Question: When write php artisan, i recive new command line, it's close quick, i not see result.
Picture

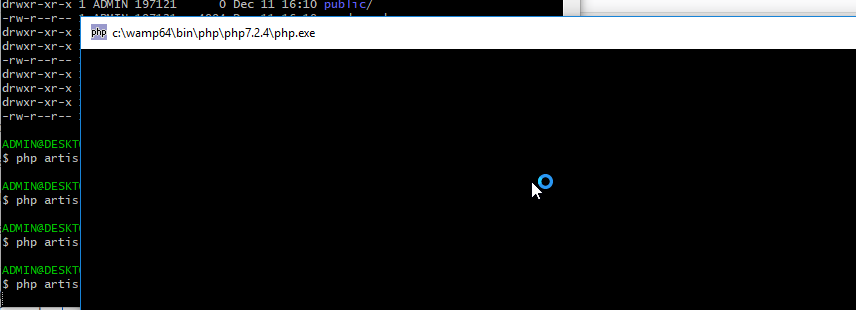
Answer: You need to put the directory that has php.exe in you WAMP installation, into your PATH (environment variables).
1. In Search, search for and then select: System (Control Panel)
2. Click the Advanced system settings link.
3. Click Environment Variables. In the section System Variables, find the PATH environment variable and select it. Click Edit. If the PATH environment variable does not exist, click New.
4. In the Edit System Variable (or New System Variable) window, specify the value of the PATH environment variable. Click OK. Close all remaining windows by clicking OK.
5. reboot system and Reopen orginal Command prompt window with type cmd in RUN menu.
6. place in laravel app folder in Command prompt window then run php artisan.
"php artisan" command not work out of the laravel folder.